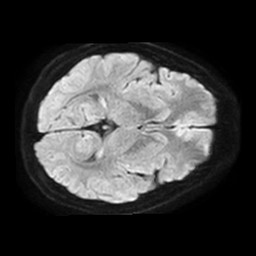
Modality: TRACE
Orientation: axial
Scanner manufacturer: philips
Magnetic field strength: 1.5 T
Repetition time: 3.393 s
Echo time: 0.06922 s